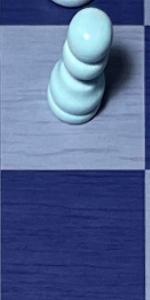
Label: Empty